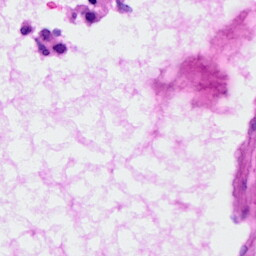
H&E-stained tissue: Ovarian